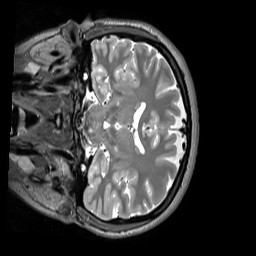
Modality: T2w
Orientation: coronal
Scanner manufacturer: siemens
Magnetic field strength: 3 T
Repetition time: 3.2 s
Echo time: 0.406 s